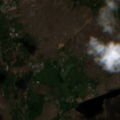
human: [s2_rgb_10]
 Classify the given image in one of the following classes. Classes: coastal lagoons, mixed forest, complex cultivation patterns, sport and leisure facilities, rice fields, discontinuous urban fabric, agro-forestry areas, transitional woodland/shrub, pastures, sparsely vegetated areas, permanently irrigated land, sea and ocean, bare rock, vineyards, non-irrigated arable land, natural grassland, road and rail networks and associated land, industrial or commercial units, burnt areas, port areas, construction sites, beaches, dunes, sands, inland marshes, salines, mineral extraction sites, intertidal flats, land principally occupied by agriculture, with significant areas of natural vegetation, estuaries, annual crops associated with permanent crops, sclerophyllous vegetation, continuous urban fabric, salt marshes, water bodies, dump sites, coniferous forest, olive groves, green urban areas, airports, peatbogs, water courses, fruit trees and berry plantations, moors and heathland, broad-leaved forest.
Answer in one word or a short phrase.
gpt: land principally occupied by agriculture, with significant areas of natural vegetation, peatbogs